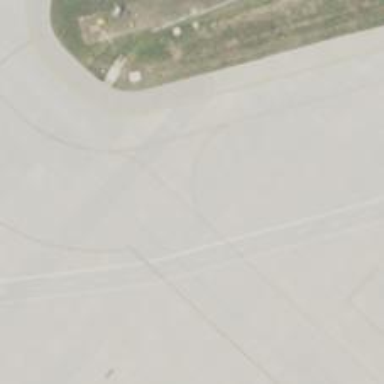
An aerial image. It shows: View of taxiway at the airport.